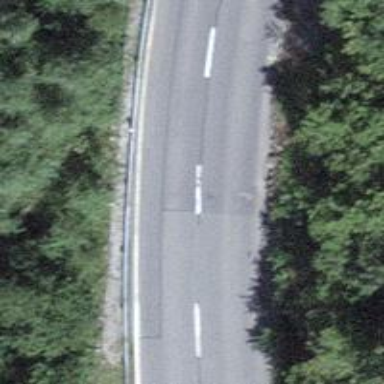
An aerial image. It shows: Secondary road with asphalt surface.